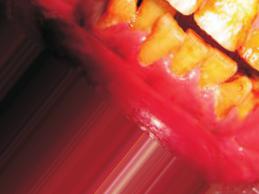
Condition: Tooth Discoloration